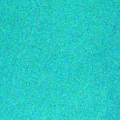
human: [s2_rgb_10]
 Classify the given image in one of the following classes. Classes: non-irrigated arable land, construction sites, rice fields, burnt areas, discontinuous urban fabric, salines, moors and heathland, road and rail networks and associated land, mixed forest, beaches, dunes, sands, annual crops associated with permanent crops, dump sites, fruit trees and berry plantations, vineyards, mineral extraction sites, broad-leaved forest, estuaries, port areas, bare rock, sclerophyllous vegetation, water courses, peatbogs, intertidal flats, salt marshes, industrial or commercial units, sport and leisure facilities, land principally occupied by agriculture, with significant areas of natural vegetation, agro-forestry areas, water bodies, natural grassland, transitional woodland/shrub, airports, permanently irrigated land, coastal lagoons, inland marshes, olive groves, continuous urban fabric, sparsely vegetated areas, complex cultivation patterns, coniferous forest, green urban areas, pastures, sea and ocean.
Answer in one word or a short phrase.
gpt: sea and ocean